Question: In my application i have added radio button dynamically, successfully i can add and get the values my problem is UI, its not aligned properly, layout weight dint make any change in my UI
check it out my coding
Have Text View and Radion Button
'''
LinearLayout.LayoutParams mainparams = new LinearLayout.LayoutParams(
LayoutParams.WRAP_CONTENT, LayoutParams.WRAP_CONTENT);
mainparams.setMargins(0, 8, 0, 0);
'''
My Dynamic Textview
'''
LinearLayout li = new LinearLayout(Appointmentdetails.this);
li.setOrientation(LinearLayout.HORIZONTAL);
li.setLayoutParams(mainparams);
LinearLayout.LayoutParams mainparams1 = new LinearLayout.LayoutParams(
0, LayoutParams.WRAP_CONTENT);
mainparams1.setMargins(0, 10, 0, 0);
mainparams1.weight = 1f;
TextView tv = new TextView(this);
tv.setTextSize(18);
tv.setTypeface(Typeface.DEFAULT_BOLD);
tv.setTypeface(MyriadPro);
tv.setLayoutParams(mainparams1);
tv.setText(Alldata.question.get(i).getgQuestion());
tv.setSingleLine();
tv.setPadding(25, 10, 0, 0);
tv.setTextColor(Color.parseColor("#009099"));
tv.setMarqueeRepeatLimit(10);
tv.setEllipsize(TruncateAt.MARQUEE);
tv.setSelected(true);
'''
My dynamic Radio button
'''
RadioGroup rg = new RadioGroup(Appointmentdetails.this);
// rg.setLayoutParams(lparams1);
gAnswerList.add("Select vlaue");
for (int j = 0; j < helptext.split(Expressions).length; j++) {
LinearLayout.LayoutParams params = new LinearLayout.LayoutParams(
LayoutParams.WRAP_CONTENT,
LayoutParams.WRAP_CONTENT);
params.setMargins(5, 0, 0, 0);
// Edittext.setLayoutParams(lparams1);
params.weight = 1.6f;
RadioButton rb = new RadioButton(Appointmentdetails.this);
rb.setText(helptext.split(Expressions)[j].toString());
rb.setId(j);
rb.setLayoutParams(params);
rg.addView(rb);
}
li.addView(tv);
li.addView(rg);
mQuestionLayout.addView(li);
'''
My Curent Output

My radio button need to align as like edittext, kindly help me to get the proper solution,
Thanks in advance,
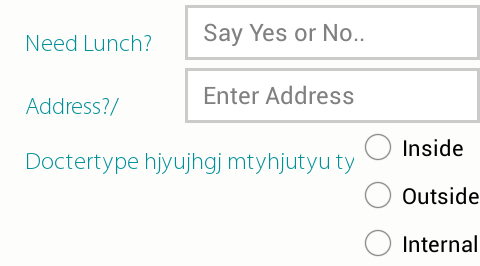
Answer: //you need to set the layout params to the Radio group also
the same 'mainparams1' also you can re-use for 'RadioGroup'
'''
LinearLayout.LayoutParams mainparams1 = new LinearLayout.LayoutParams(
0, LayoutParams.WRAP_CONTENT);
rg.setLayoutParams(mainparams1);
'''